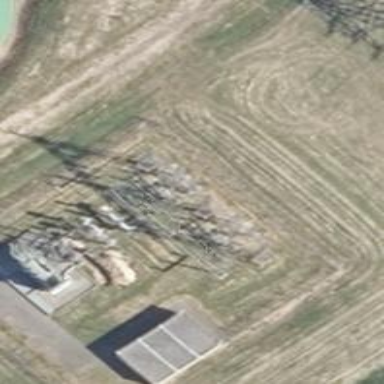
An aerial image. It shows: Switch used for power control.